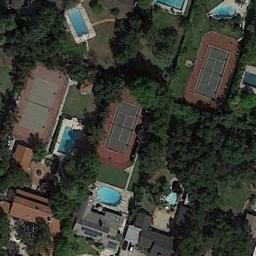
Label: tennis_court